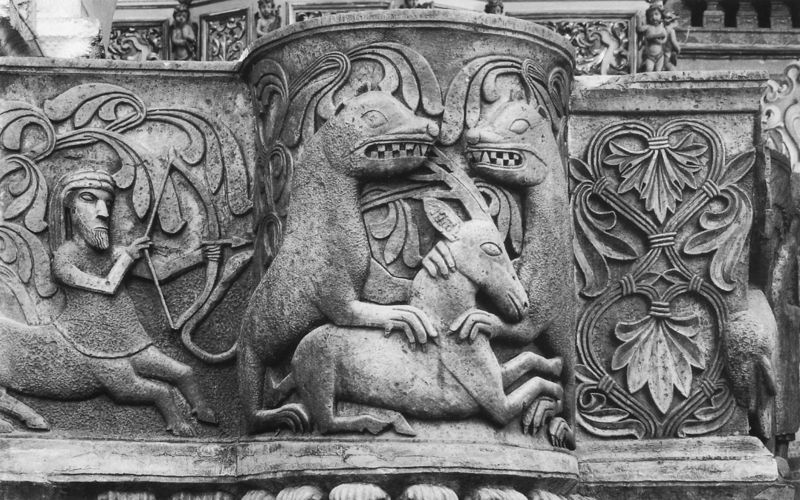
Titel: Kanzel
Standort: Isola di S. Giulio, S. Giulio (EU - I)
Schlagwörter: weiß, wolf, blume, grau, schwarz, hunde, tier, tiere, ornament, bart, stein, pflanzen, brunnen, ranken, balkon, relief, bogen, mauer, querformat, detail, ornamente, verzierung, steinmetz, foto, fotografie, photographie, schwarzweiß, waffe, jagd, altar, photo, wappen, zähne, skulpturen, beute, hirsch, jäger, reh, kanzel, satyr, zentaur, löwe, töten, geweih, verzeirung, bock, ochsen, pfeil, ziege, drache, raubtiere, gazelle, zentaure, stenbock